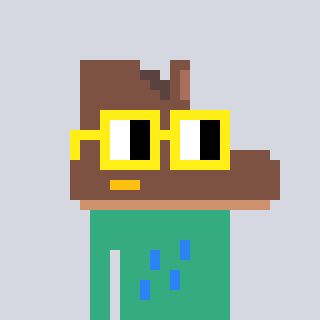
a pixel art character with square yellow glasses, a boot-shaped head and a teal-colored body on a cool background